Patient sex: F
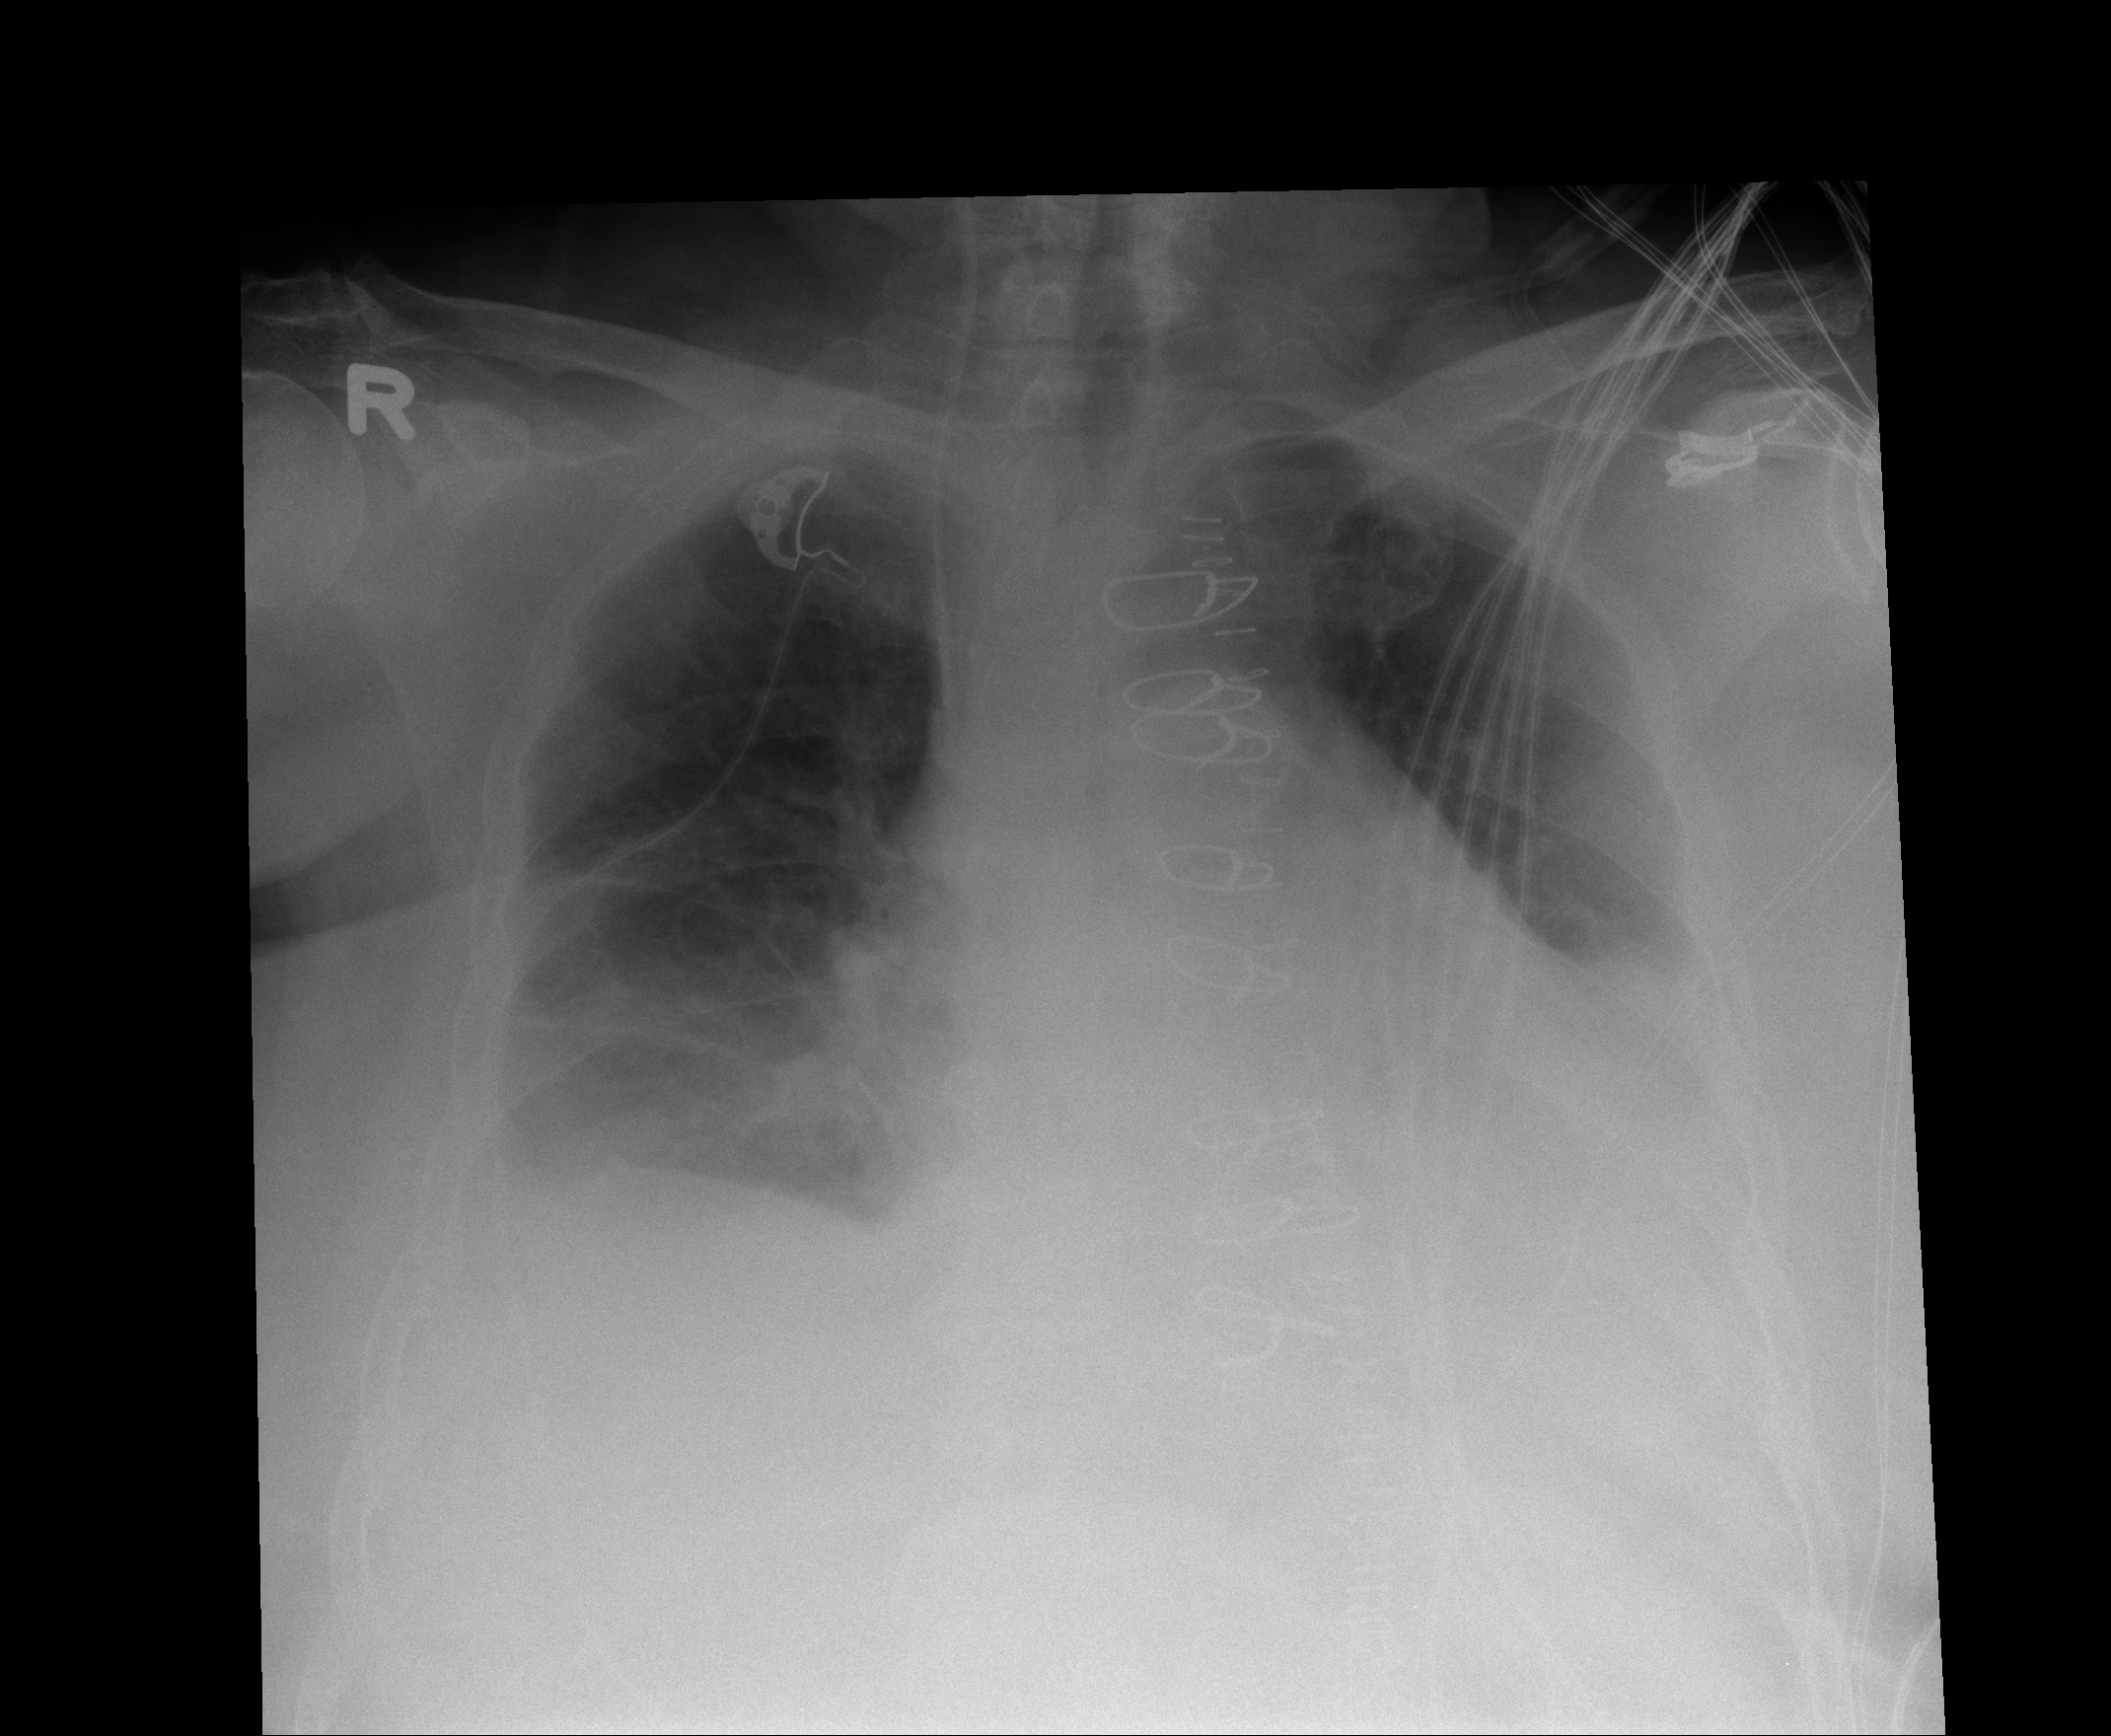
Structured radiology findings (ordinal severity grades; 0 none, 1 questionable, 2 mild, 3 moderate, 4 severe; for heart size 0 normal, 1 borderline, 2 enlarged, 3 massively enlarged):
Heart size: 2
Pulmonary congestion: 1
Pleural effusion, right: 2
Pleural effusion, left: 2
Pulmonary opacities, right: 0
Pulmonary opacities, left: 0
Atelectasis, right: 2
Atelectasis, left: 2